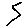
Label: zigzag